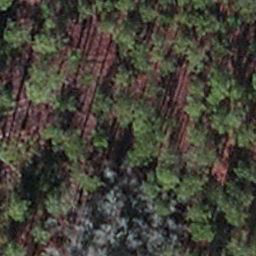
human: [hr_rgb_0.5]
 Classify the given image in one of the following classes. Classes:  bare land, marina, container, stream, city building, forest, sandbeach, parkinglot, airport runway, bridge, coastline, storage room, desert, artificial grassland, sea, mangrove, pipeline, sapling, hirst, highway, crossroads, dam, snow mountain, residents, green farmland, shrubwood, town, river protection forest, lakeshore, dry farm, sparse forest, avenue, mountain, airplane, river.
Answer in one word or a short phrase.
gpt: sapling